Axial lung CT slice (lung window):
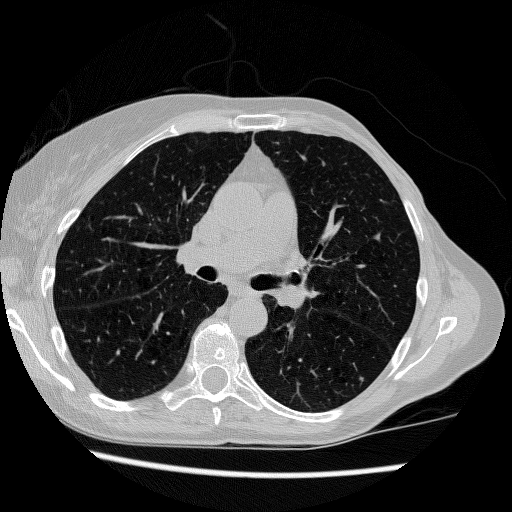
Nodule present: no